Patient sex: M
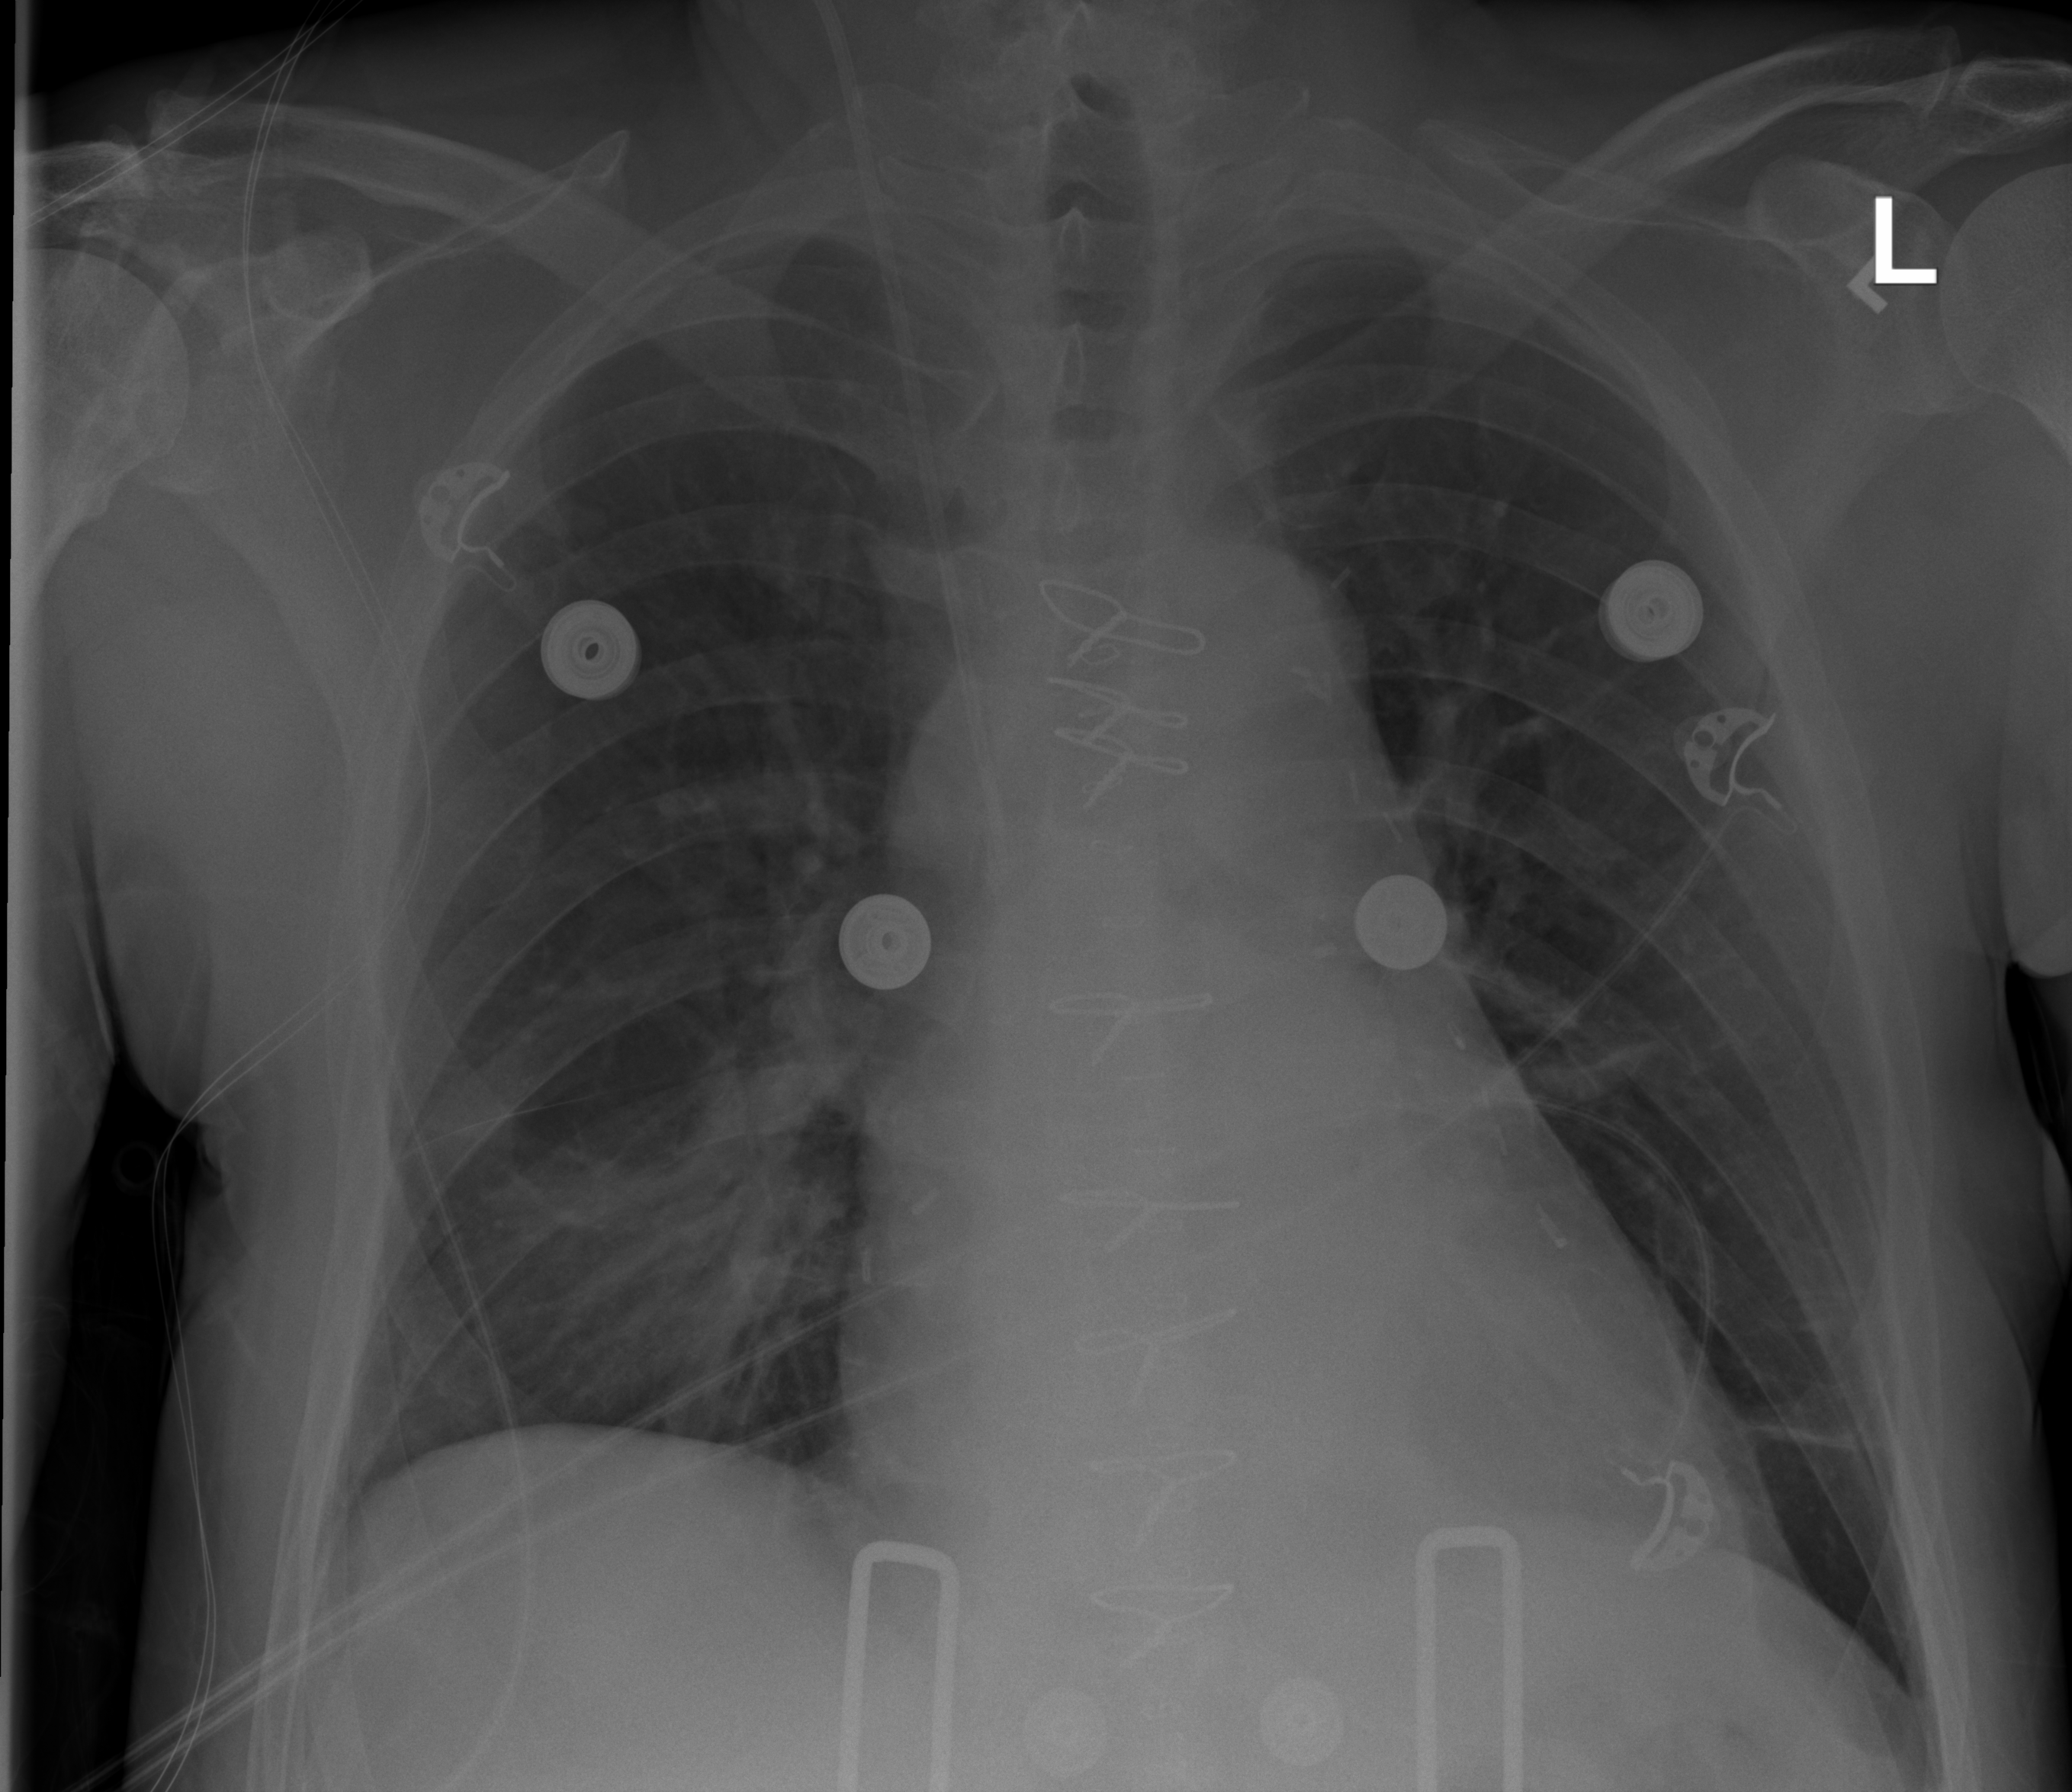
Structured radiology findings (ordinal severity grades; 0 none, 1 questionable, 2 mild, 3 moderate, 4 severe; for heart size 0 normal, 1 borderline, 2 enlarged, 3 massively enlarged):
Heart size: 2
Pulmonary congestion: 0
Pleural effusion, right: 0
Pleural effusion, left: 0
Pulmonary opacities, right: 1
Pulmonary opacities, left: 0
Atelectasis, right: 2
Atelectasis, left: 2